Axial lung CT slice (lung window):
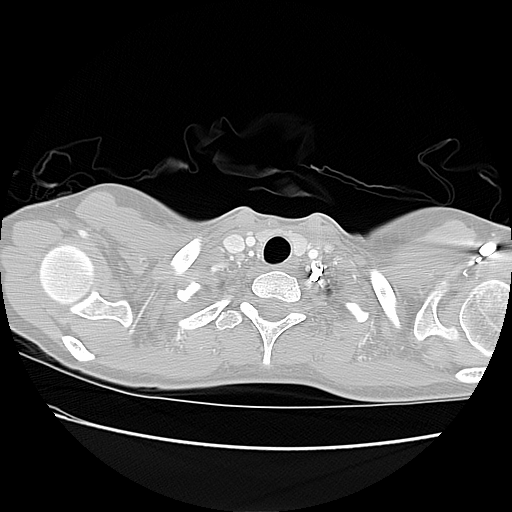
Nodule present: no